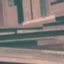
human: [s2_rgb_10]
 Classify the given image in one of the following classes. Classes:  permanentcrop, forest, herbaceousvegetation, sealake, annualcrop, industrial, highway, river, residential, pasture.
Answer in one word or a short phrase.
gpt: AnnualCrop